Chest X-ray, AP view. Patient: 73 years old, sex M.
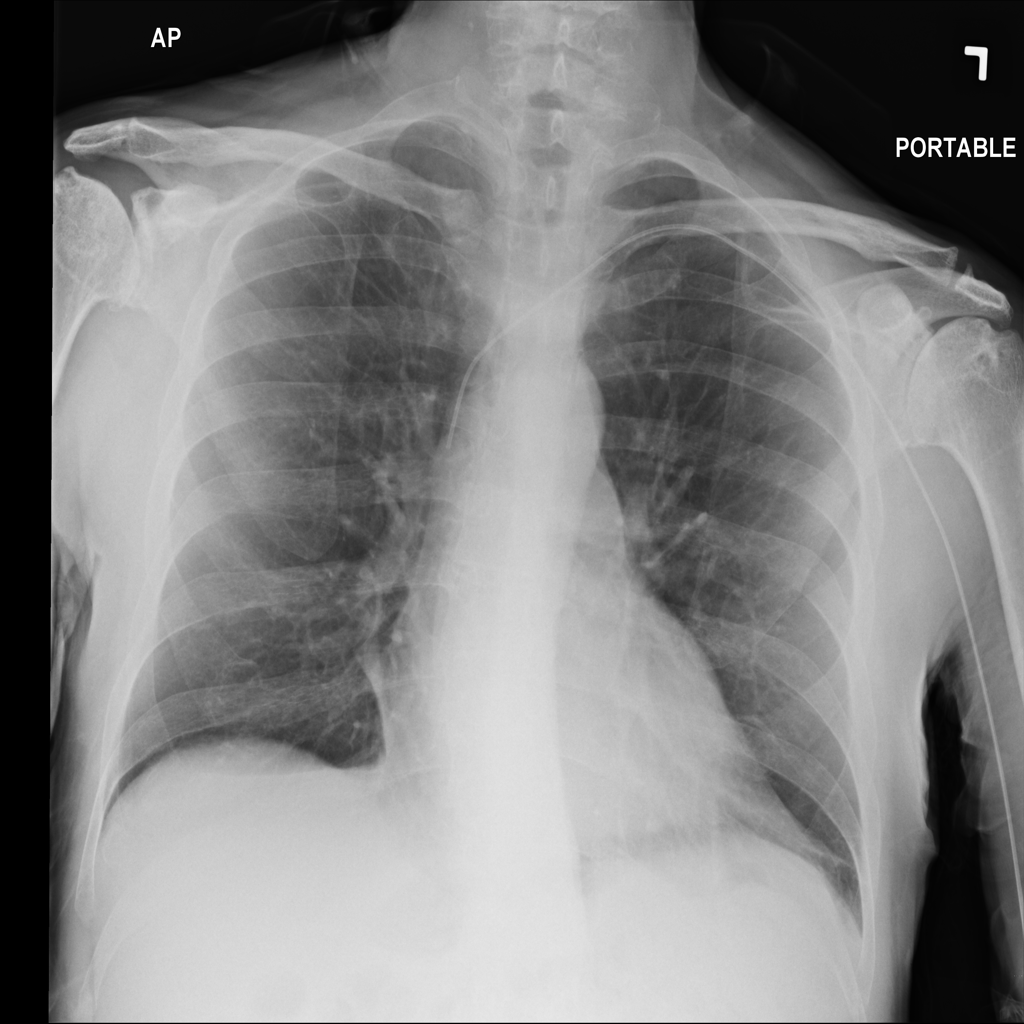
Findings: No Finding